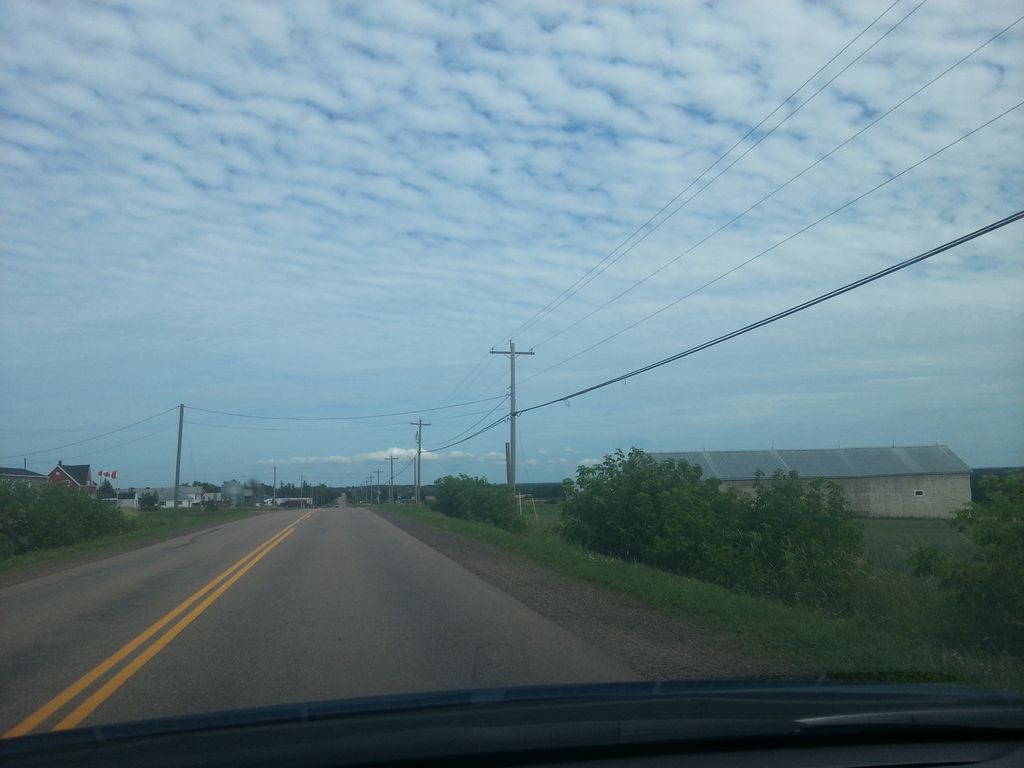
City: charlottetown